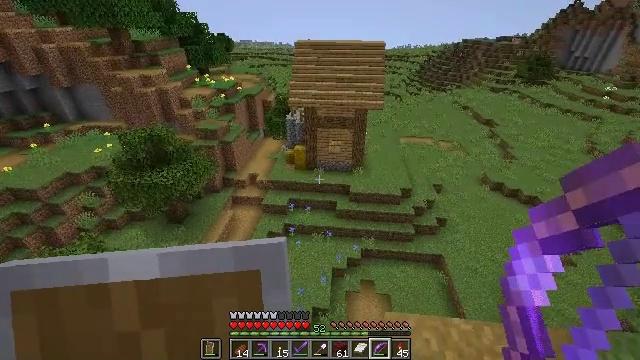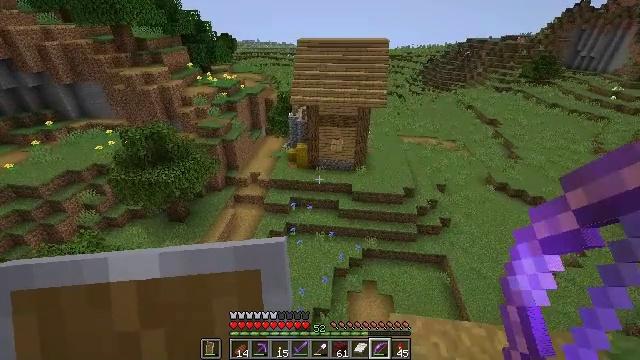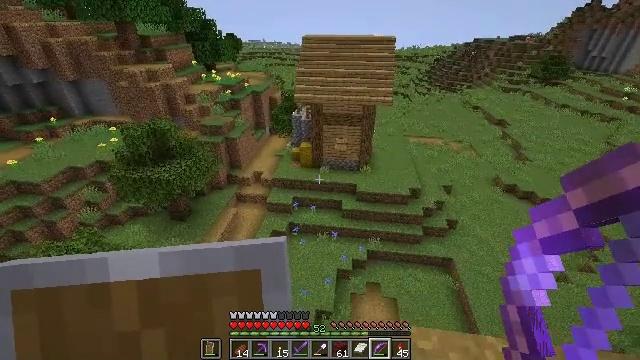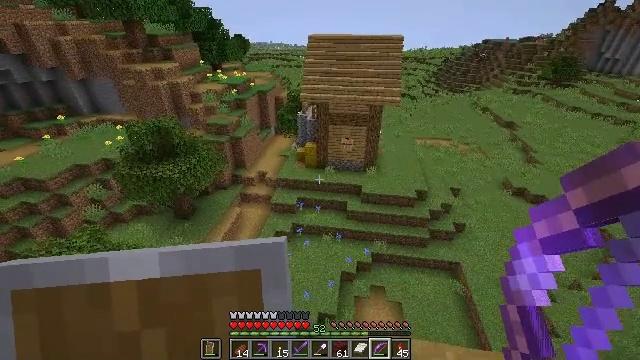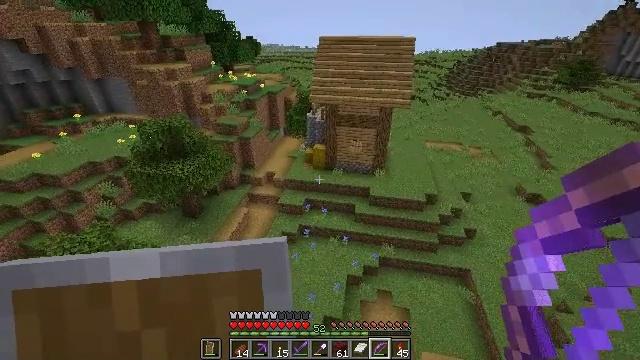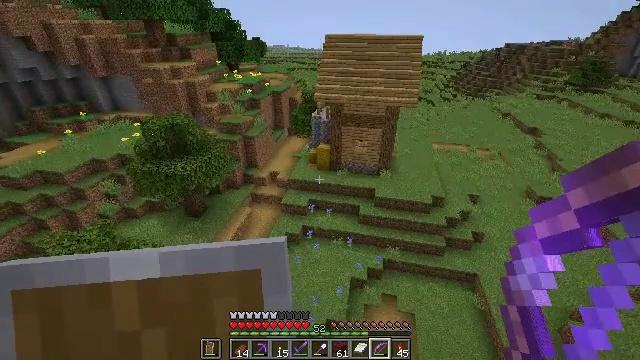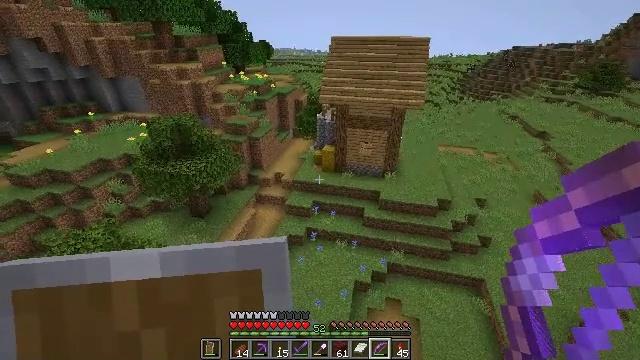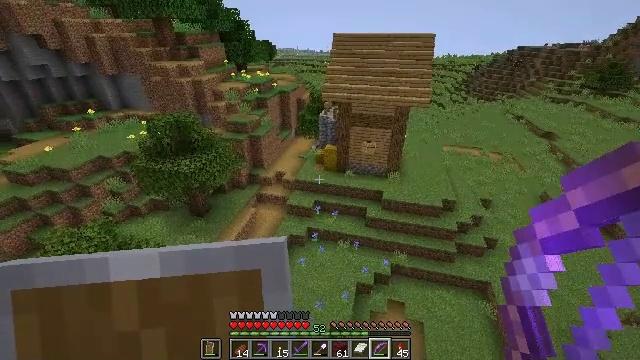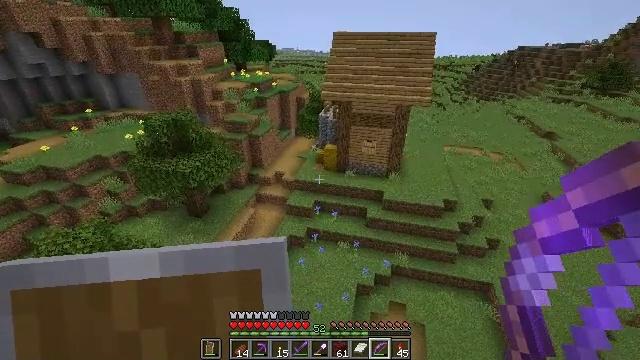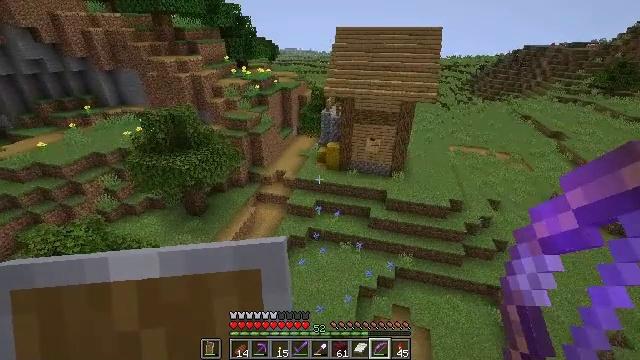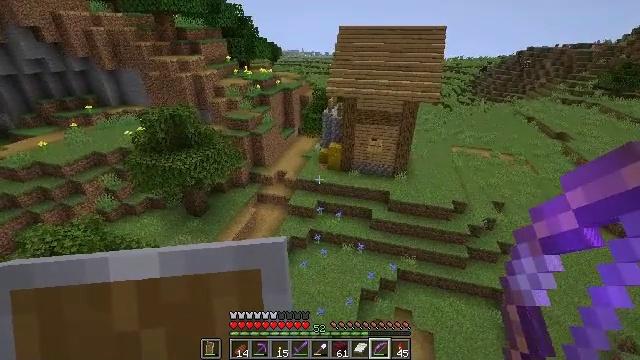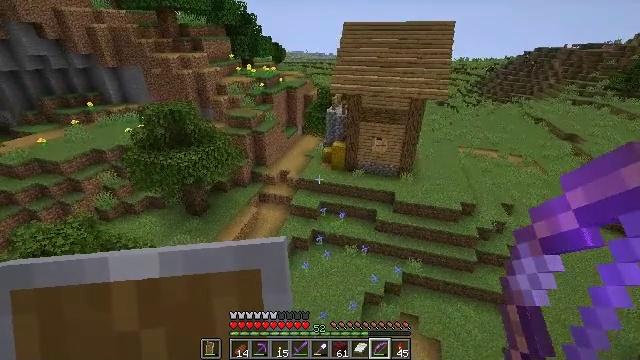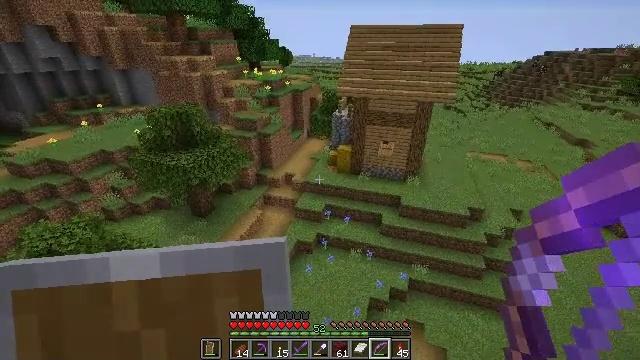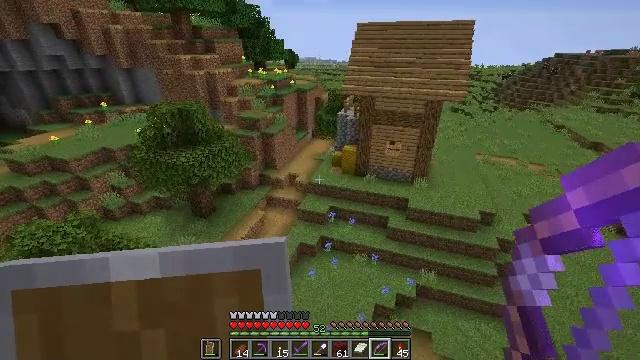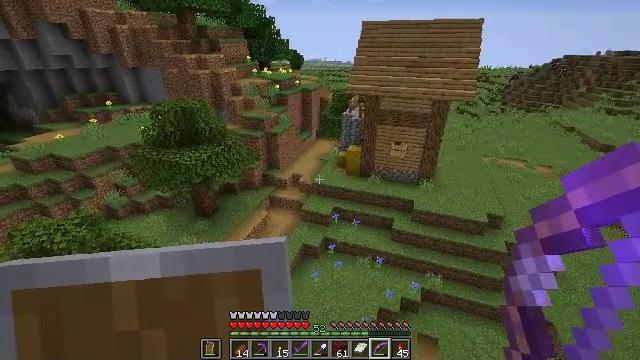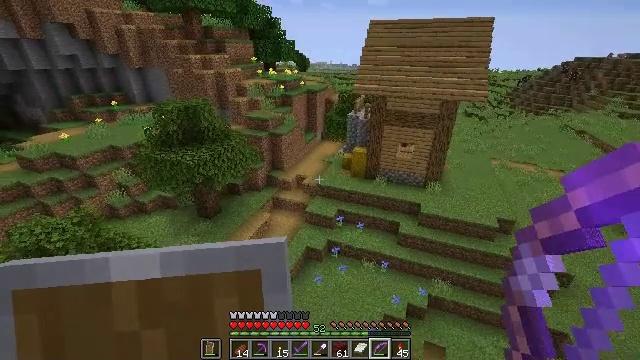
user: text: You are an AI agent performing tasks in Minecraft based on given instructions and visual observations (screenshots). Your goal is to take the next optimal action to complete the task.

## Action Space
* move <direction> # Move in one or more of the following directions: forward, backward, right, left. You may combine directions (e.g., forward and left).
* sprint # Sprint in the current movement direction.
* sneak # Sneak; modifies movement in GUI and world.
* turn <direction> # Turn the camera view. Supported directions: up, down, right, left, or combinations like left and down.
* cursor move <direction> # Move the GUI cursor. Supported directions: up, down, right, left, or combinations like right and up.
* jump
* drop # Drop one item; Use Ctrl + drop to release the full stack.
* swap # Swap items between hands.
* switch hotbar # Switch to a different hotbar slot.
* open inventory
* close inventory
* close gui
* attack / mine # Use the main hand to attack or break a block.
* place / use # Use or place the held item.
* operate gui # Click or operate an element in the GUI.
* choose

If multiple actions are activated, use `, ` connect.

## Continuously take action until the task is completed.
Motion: motion action
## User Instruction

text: Left click on the bell to mine it.
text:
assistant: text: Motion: move forward
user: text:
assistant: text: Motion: move forward, turn left
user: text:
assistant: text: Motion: move forward, turn left
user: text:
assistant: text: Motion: move forward, turn left
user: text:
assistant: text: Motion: move forward, turn left
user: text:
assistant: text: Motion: move forward, turn left
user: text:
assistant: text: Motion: move forward
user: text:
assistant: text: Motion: move forward
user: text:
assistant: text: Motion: move forward
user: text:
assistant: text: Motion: move forward
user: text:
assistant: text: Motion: move forward
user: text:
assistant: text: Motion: move forward, turn left
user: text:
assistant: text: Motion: move forward, turn left
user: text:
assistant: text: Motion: move forward, turn left
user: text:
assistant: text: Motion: move forward, turn left
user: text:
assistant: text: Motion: move forward
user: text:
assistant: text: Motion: move forward
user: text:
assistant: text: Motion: move forward
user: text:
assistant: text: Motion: move forward
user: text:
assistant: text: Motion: move forward
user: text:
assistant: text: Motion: move forward
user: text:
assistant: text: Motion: move forward
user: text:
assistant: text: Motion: move forward
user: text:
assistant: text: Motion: turn left and up
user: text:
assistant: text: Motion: turn left and up
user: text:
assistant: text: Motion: no_op
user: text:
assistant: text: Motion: no_op
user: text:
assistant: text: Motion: turn right
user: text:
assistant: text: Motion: no_op
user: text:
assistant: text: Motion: turn right and up